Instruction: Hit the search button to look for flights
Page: home
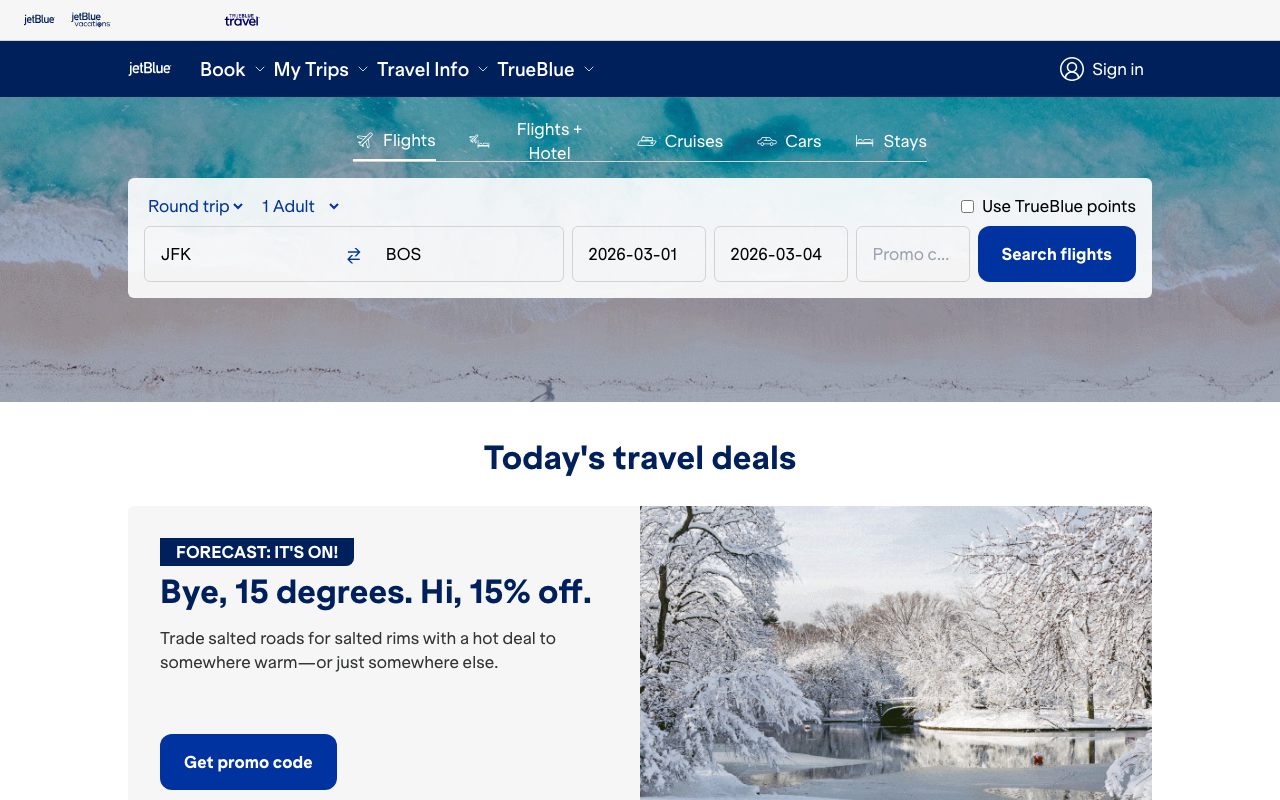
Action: click